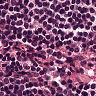
Metastatic tissue present: no